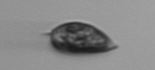
Label: Prorocentrum_triestinum